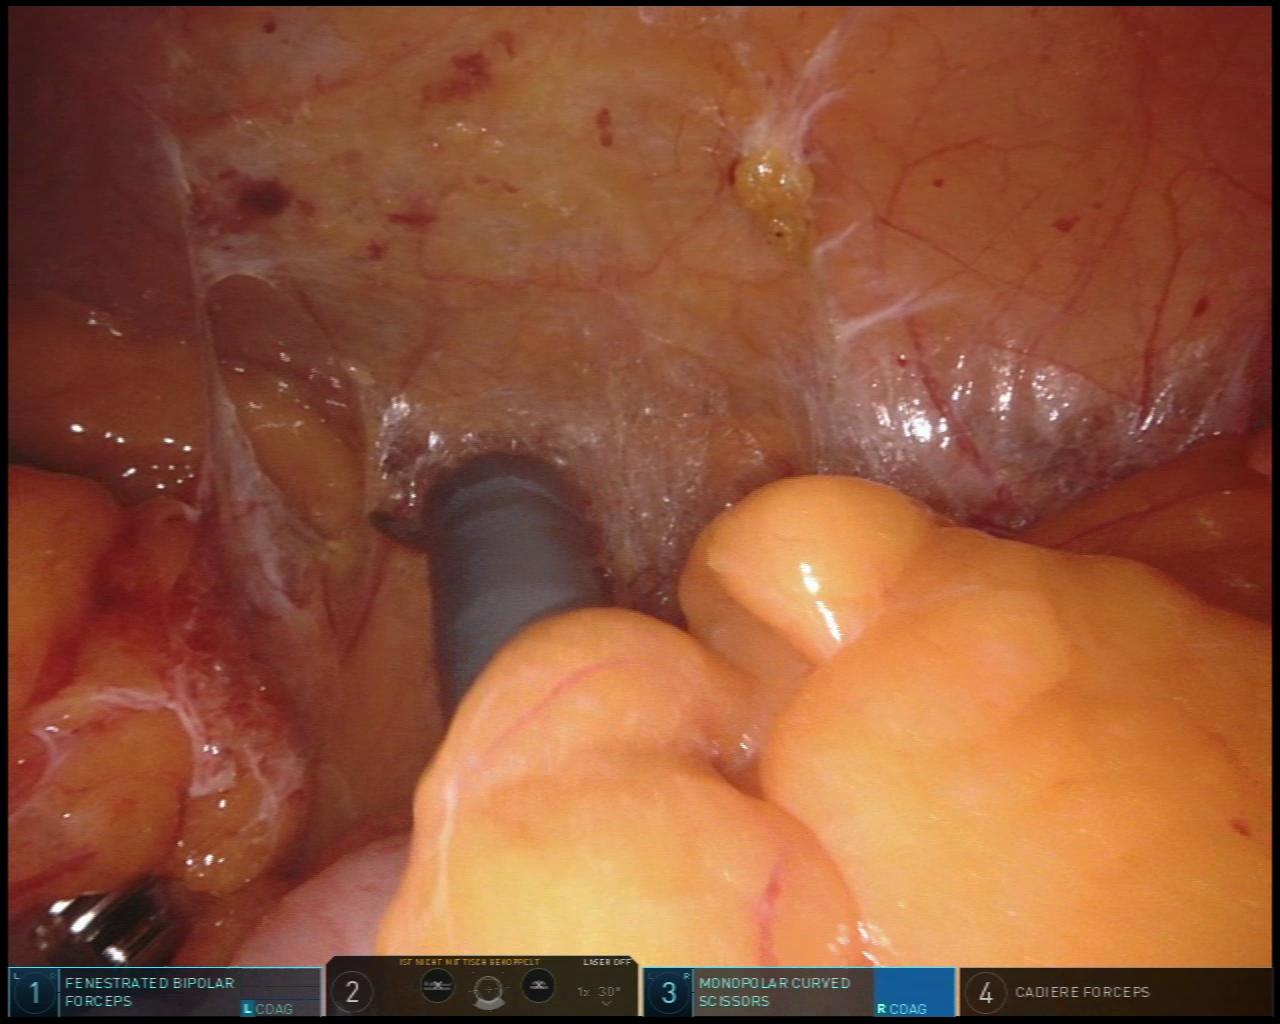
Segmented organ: colon
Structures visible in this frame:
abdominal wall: yes
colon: yes
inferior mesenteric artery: no
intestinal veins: no
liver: no
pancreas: no
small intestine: no
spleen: no
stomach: no
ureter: no
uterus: no
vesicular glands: no